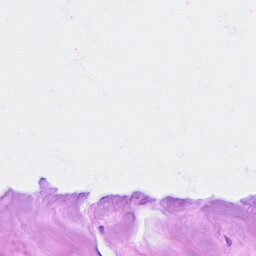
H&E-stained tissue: Breast